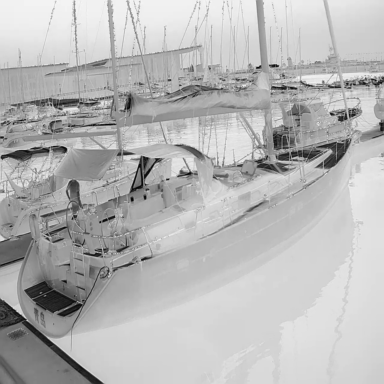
There are six objects shown in the infrared image, including five sailboats, and a canoe.